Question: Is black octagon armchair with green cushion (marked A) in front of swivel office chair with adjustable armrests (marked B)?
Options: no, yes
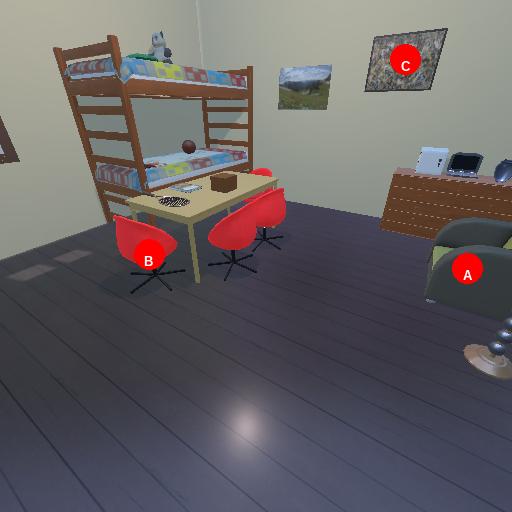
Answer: no